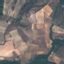
Label: PermanentCrop